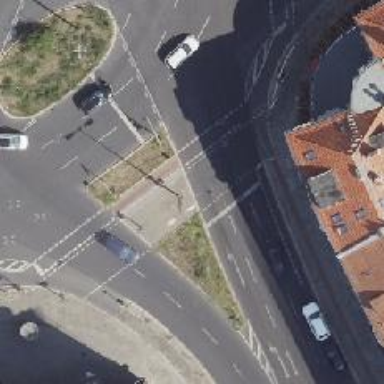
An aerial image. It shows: Footway that serves as traffic island.